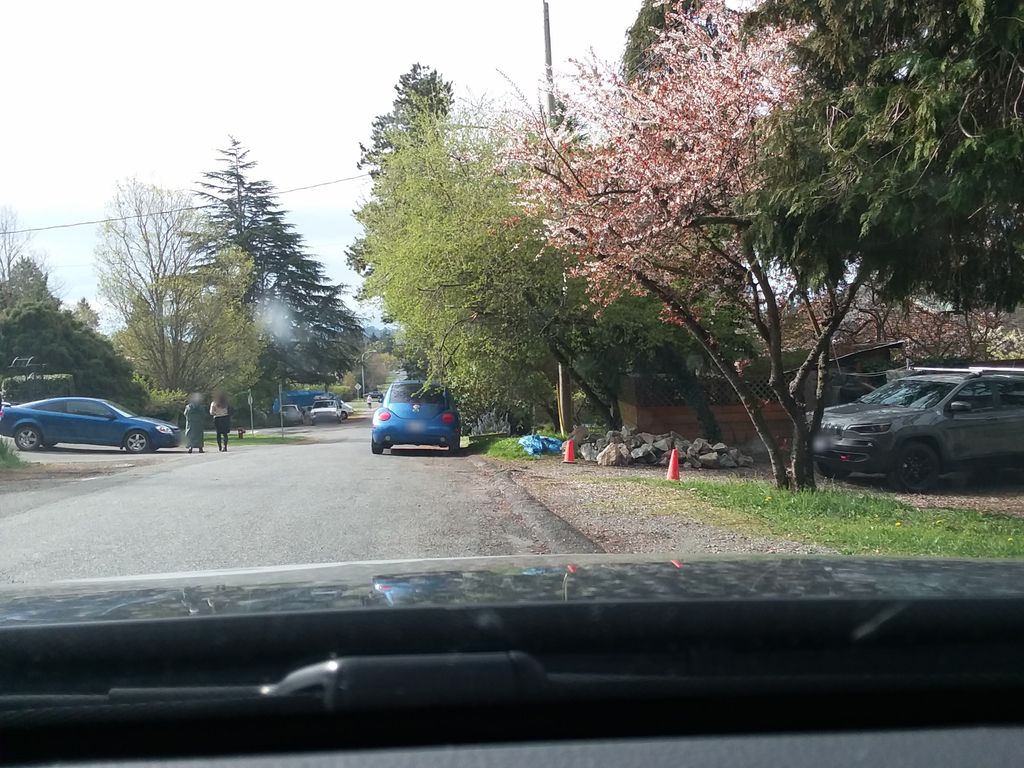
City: victoria